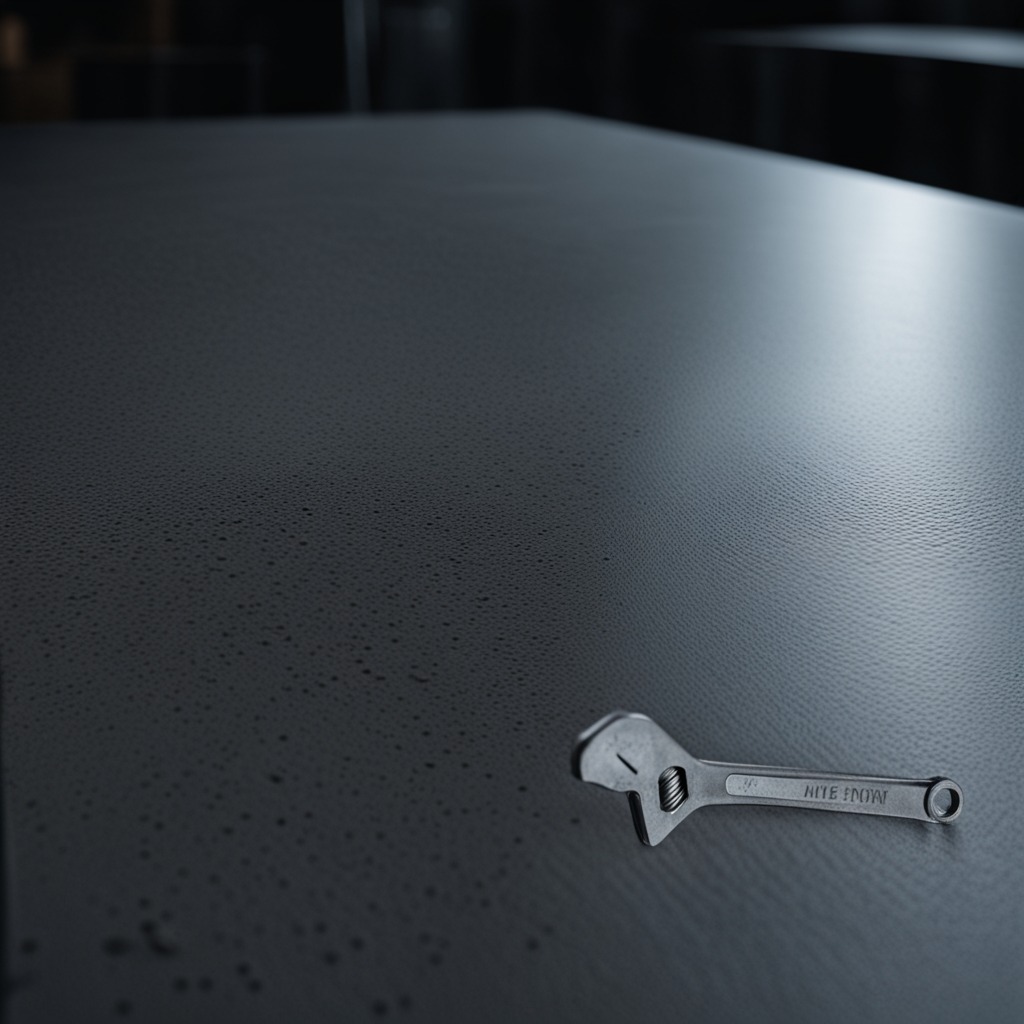
A wrench is lying on a clean granite table inside a workshop at night.